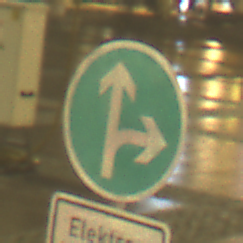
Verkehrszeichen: VorgeschriebeneFahrtrichtungGeradeausOderRechts
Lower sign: BesondereFahrzeugeUndTransportgueter11
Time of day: Night
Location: Outdoor (Urban)
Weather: Overcast
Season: NotSpecified
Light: Artificial